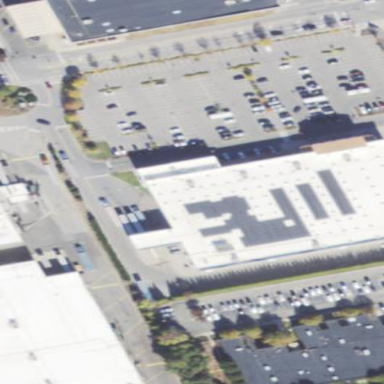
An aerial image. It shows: Wholesale shop housed in building.